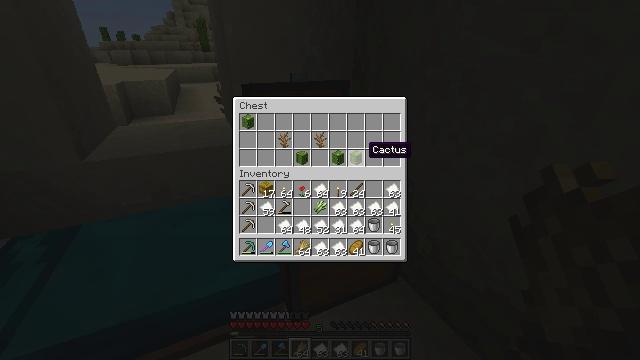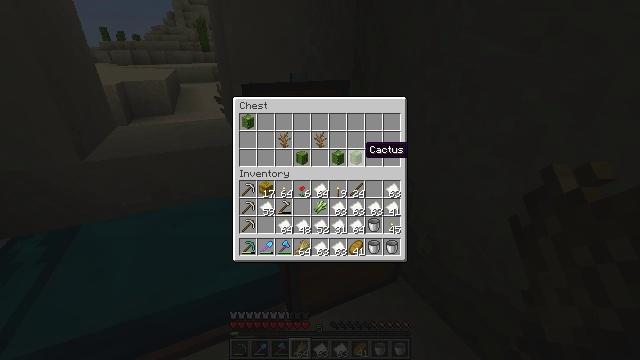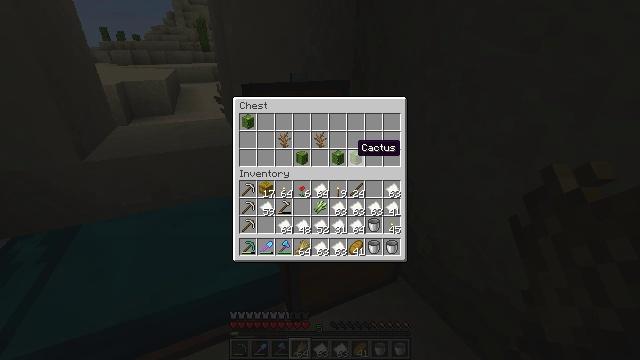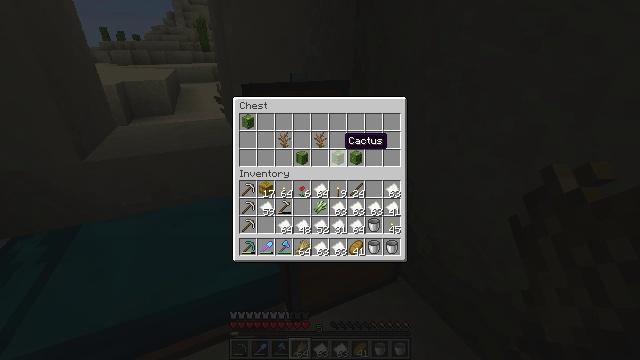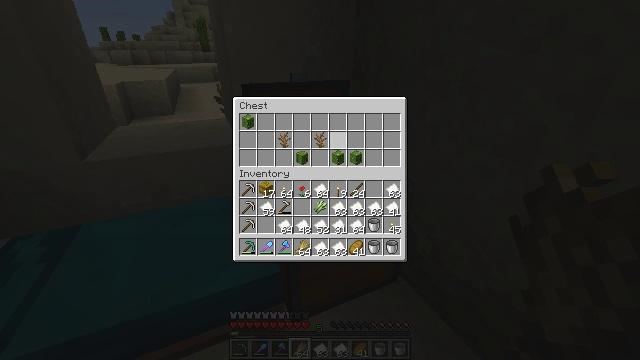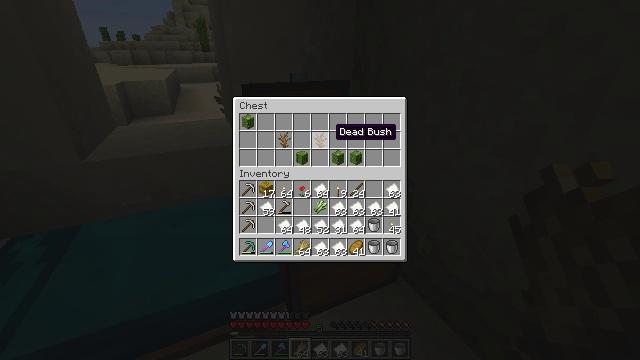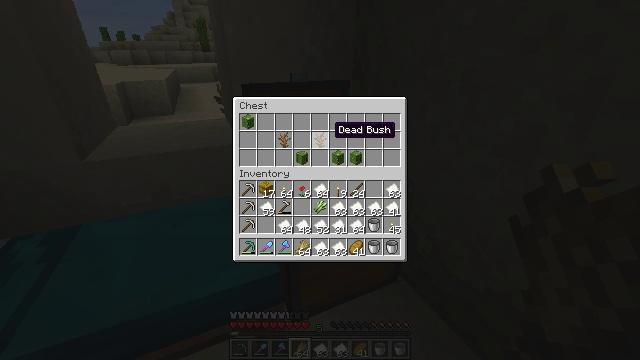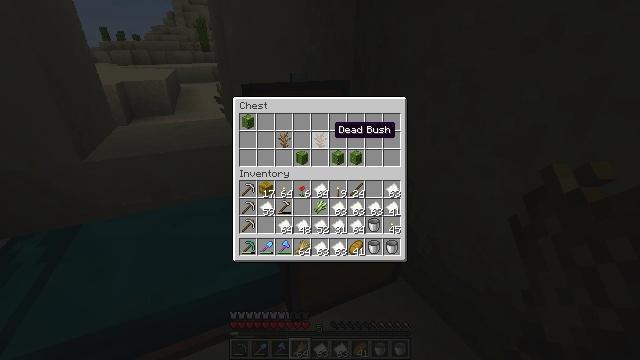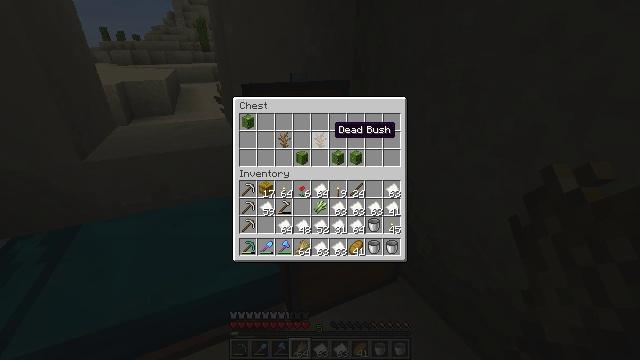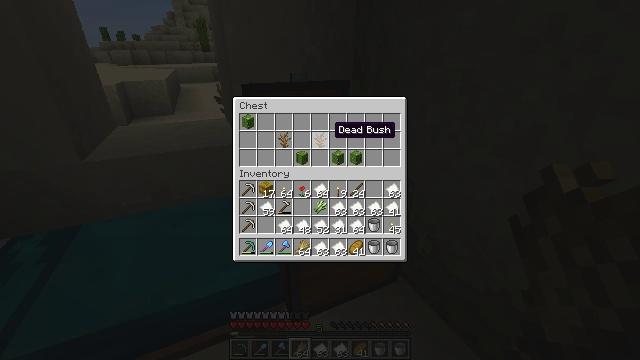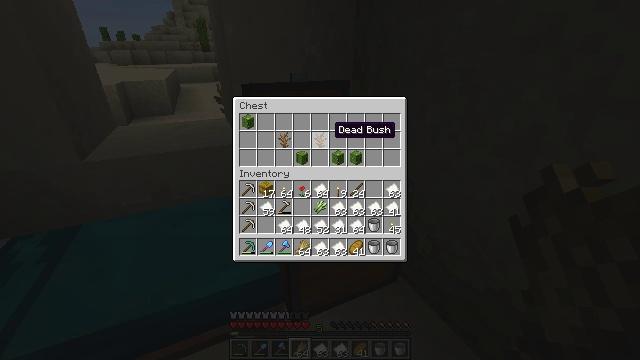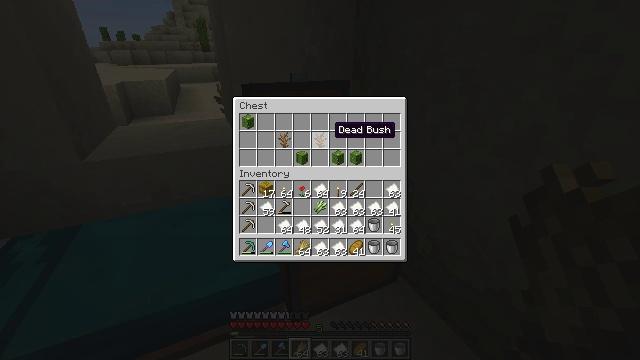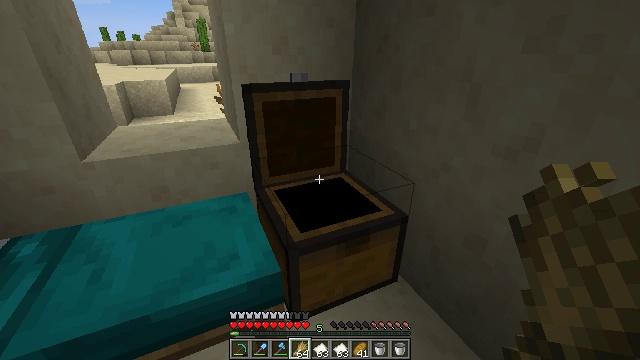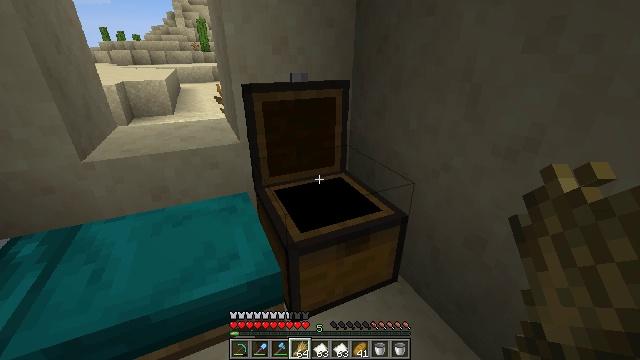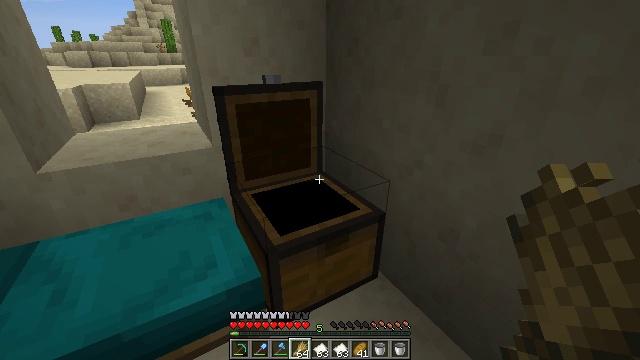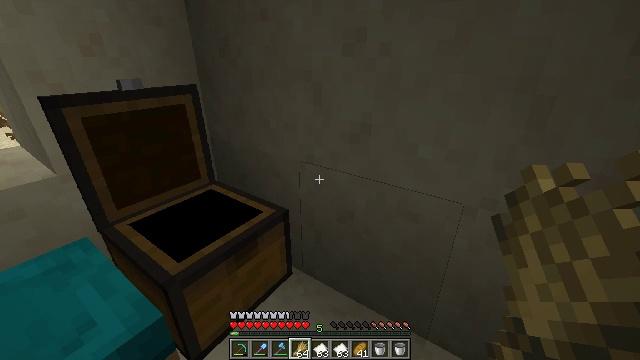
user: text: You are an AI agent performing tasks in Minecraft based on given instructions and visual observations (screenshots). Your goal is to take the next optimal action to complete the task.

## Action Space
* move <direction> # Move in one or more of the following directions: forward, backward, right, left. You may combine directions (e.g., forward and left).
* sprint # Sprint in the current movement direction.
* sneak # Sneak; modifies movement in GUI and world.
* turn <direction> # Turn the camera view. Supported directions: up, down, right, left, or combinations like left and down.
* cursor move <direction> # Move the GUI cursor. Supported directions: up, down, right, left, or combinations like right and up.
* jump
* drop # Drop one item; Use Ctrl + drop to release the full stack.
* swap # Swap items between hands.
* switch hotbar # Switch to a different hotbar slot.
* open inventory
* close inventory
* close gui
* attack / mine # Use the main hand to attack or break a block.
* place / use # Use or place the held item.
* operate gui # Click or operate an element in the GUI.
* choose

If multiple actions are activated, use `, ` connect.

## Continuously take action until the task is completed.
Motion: motion action
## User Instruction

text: Gather smooth sandstone from desert temples or structures.
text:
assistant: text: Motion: no_op
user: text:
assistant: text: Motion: cursor move left
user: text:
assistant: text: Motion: cursor move left
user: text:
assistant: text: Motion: cursor move left
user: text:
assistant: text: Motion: no_op
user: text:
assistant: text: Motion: no_op
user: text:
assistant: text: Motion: no_op
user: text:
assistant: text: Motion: no_op
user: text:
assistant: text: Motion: no_op
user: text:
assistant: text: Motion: no_op
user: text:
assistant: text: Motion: no_op
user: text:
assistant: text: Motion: no_op
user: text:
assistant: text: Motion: close gui
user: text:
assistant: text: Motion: turn right
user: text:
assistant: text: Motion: turn right
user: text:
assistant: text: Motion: turn right
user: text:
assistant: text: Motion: turn right
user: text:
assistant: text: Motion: turn right
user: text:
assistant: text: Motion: turn right and up
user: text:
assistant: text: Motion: turn right
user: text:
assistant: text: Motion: move forward
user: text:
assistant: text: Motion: move forward
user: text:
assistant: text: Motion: move forward
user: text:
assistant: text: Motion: move forward
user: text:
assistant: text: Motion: move forward
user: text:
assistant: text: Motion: move forward
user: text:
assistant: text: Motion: move forward and move right
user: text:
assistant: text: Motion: move forward and move right
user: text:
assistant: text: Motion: move forward and move right, turn left
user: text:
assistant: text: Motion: move forward and move right, turn left and up